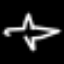
Label: airplane